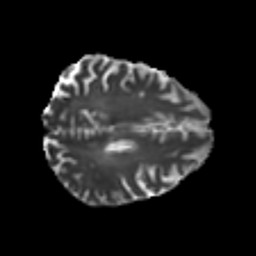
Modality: T2w
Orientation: axial
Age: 46
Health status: ill
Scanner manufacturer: philips
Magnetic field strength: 3 T
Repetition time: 9 s
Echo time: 0.127 s